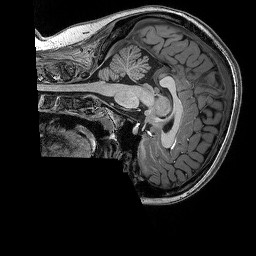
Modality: T1w
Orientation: sagittal
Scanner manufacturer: siemens
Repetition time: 2.5 s
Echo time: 0.00341 s